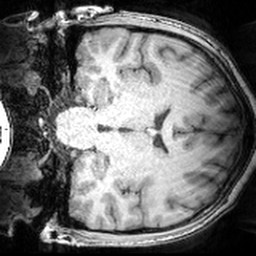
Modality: T1w
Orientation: coronal
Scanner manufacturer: siemens
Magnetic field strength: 3 T
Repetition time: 1.81 s
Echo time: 0.00345 s